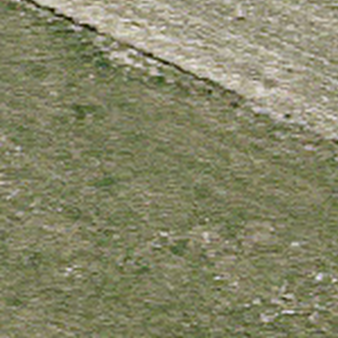
Label: other